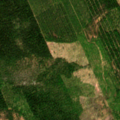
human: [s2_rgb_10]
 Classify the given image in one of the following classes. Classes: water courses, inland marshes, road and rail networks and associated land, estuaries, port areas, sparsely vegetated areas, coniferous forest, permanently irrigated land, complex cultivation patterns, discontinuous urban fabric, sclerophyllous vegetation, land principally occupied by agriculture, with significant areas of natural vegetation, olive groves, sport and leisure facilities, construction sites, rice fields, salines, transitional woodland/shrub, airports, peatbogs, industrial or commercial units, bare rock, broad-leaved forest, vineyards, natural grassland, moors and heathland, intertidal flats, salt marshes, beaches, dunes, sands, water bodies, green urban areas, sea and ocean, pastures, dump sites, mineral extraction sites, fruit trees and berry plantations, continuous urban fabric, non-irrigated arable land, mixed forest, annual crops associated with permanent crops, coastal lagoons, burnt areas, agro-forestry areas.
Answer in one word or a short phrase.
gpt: coniferous forest, mixed forest, transitional woodland/shrub